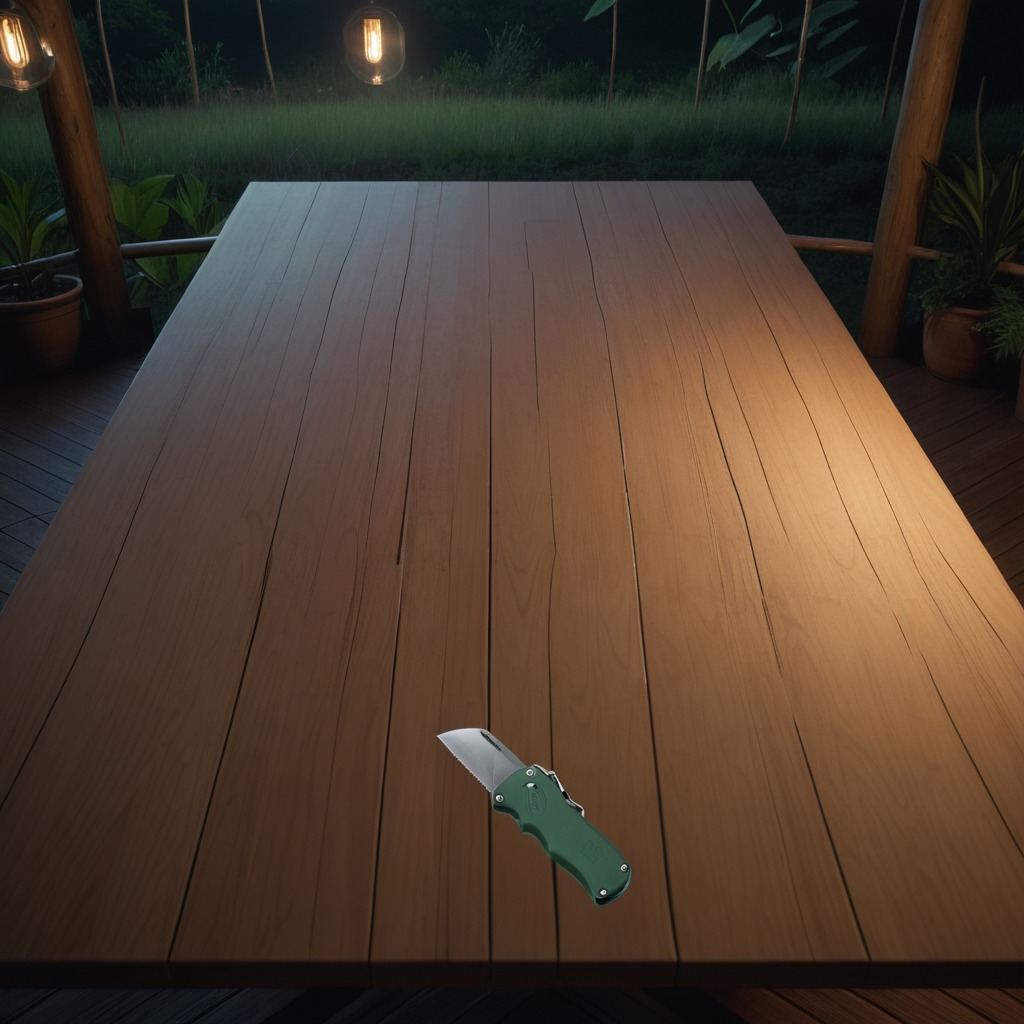
A utility knife is lying on a wooden table inside a jungle field workshop tent at night.